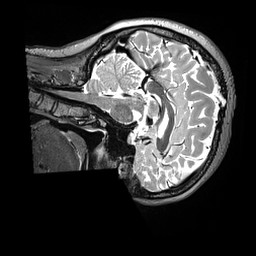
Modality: T2w
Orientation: sagittal
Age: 24
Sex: female
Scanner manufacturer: siemens
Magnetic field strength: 3 T
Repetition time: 3.2 s
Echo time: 0.564 s